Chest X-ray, AP view. Patient: 49 years old, sex M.
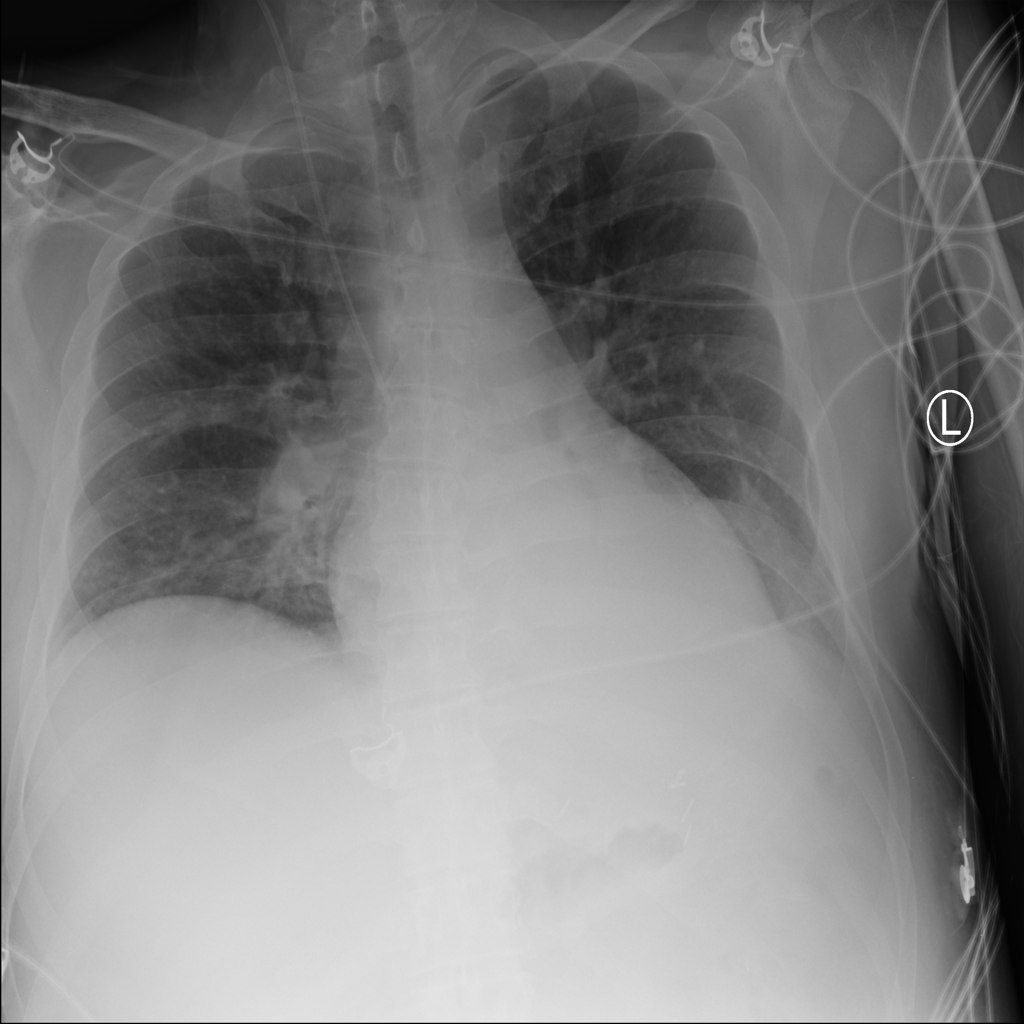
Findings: Cardiomegaly, Effusion